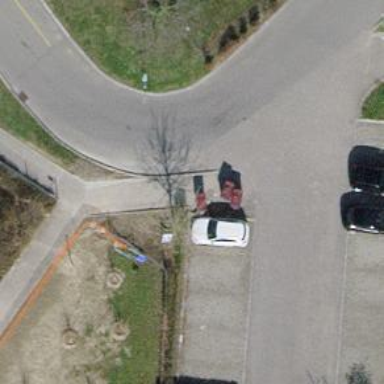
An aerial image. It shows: Kerb barrier.